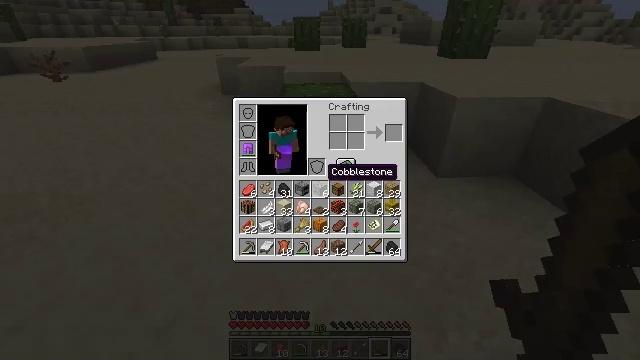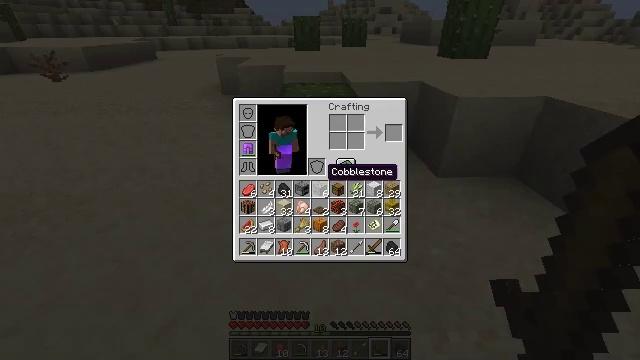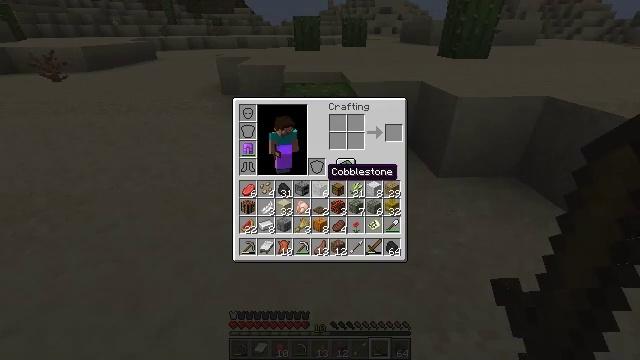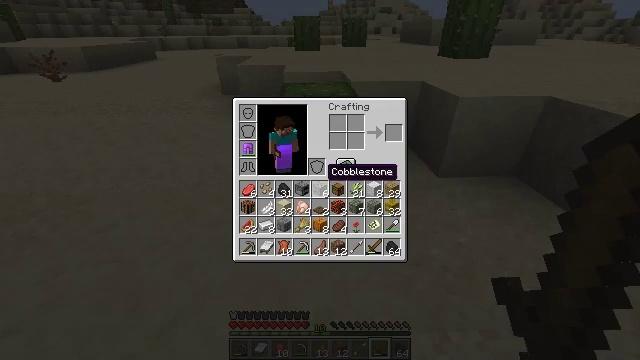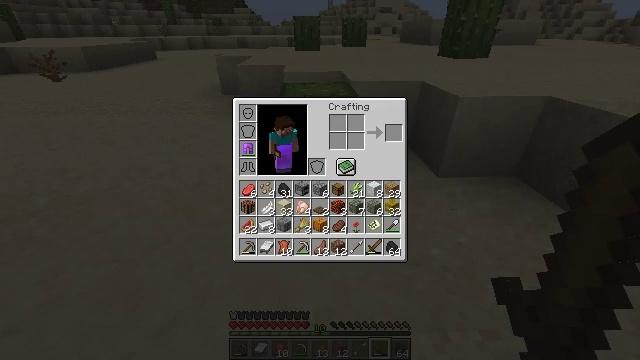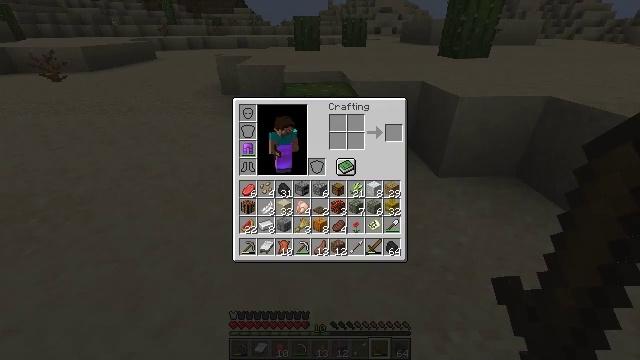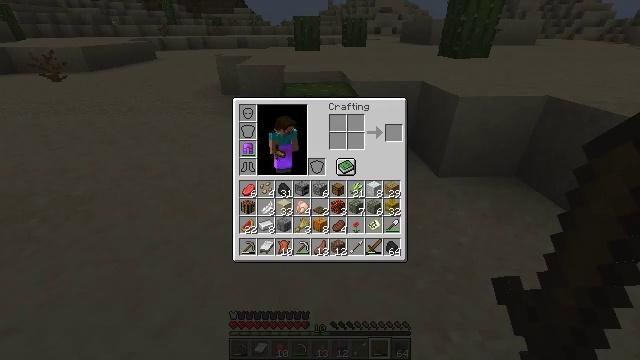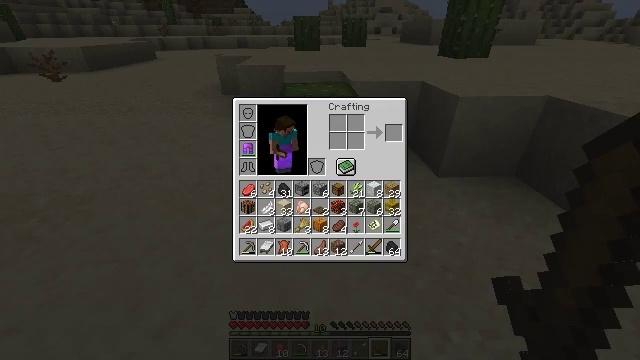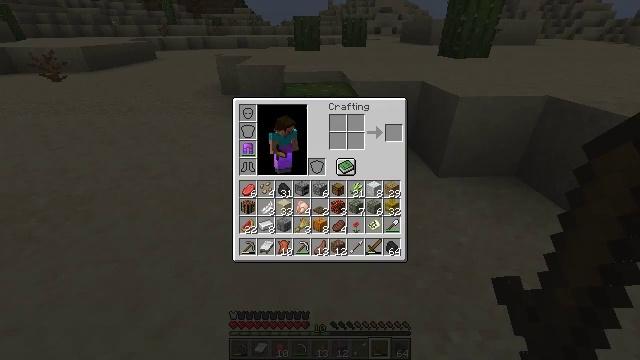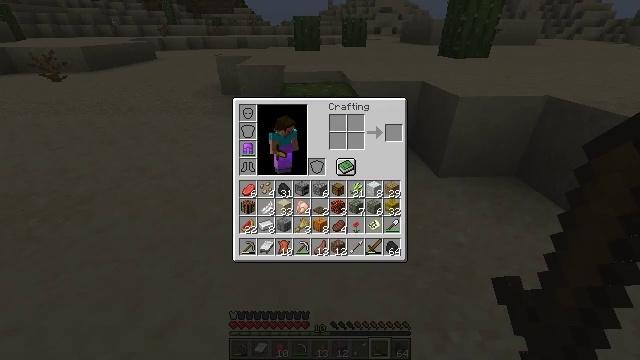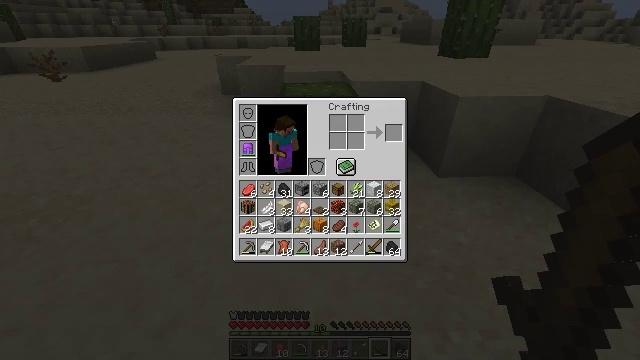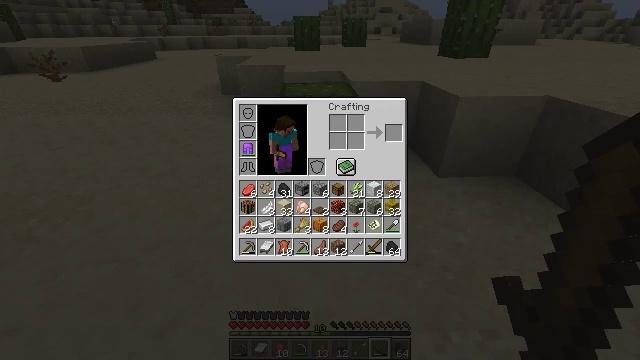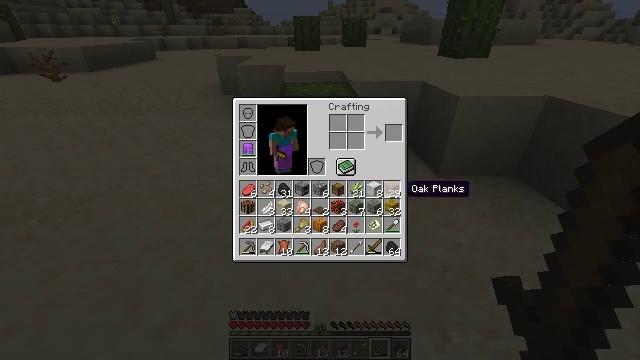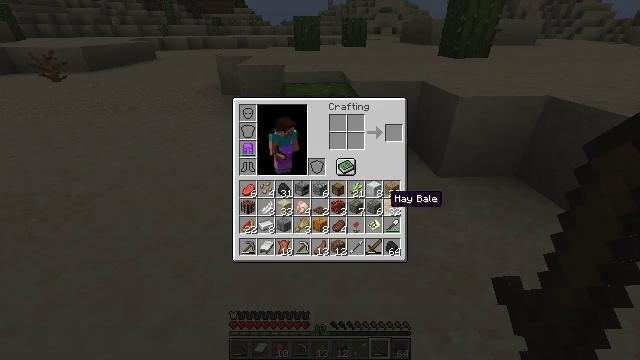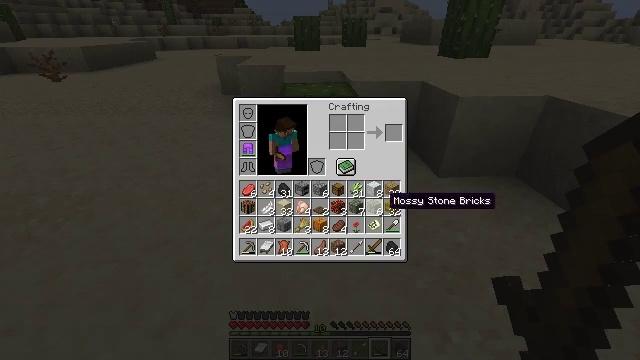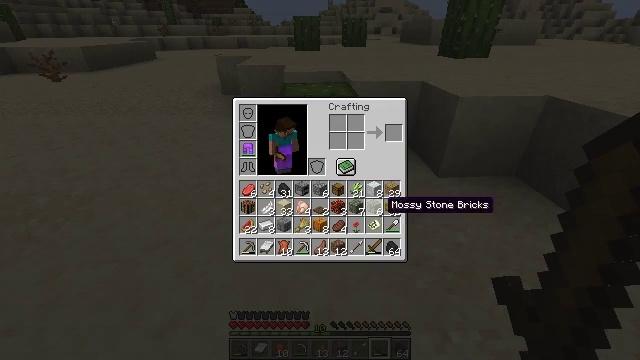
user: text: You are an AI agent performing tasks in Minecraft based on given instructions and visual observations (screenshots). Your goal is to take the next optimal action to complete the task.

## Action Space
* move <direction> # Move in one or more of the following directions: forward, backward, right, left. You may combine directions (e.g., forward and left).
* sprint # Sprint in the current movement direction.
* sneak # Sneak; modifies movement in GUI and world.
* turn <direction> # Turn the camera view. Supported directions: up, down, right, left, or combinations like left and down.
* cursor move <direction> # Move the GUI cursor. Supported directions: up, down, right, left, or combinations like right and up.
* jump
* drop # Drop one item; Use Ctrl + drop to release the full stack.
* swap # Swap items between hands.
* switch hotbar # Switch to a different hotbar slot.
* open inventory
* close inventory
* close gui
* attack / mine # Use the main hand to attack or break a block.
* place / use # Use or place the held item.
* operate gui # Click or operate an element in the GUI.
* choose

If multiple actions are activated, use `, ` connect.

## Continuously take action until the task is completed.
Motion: motion action
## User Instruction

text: Get cactus from the sandy areas.
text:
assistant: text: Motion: close inventory
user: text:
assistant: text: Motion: open gui
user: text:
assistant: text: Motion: no_op
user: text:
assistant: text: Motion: no_op
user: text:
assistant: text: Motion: cursor move right
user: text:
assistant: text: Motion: cursor move right
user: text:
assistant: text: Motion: no_op
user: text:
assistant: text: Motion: no_op
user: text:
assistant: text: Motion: no_op
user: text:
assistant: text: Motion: no_op
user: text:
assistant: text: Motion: cursor move down
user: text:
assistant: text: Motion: cursor move left and down
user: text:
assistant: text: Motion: cursor move left and down
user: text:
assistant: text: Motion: no_op
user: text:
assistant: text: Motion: no_op
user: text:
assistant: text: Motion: cursor move down
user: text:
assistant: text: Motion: cursor move down
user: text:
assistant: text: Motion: no_op
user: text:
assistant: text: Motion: no_op
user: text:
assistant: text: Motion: no_op
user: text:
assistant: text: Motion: no_op
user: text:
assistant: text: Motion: no_op
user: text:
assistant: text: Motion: no_op
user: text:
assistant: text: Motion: no_op
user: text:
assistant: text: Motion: no_op
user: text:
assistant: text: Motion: no_op
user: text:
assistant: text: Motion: no_op
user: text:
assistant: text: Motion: no_op
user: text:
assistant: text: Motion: no_op
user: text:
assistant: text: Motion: no_op